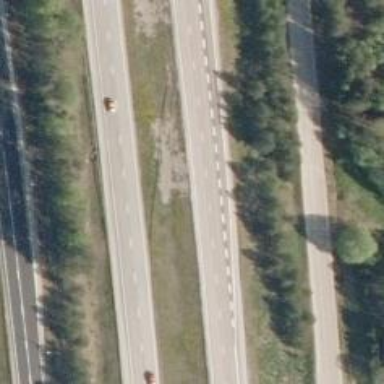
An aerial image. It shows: View of motorway.